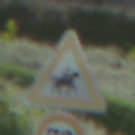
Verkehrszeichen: ReiterLinks
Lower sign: Geschwindigkeit70
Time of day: Midday
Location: Outdoor (Nature)
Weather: PartlyCloudy
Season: NotSpecified
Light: Natural